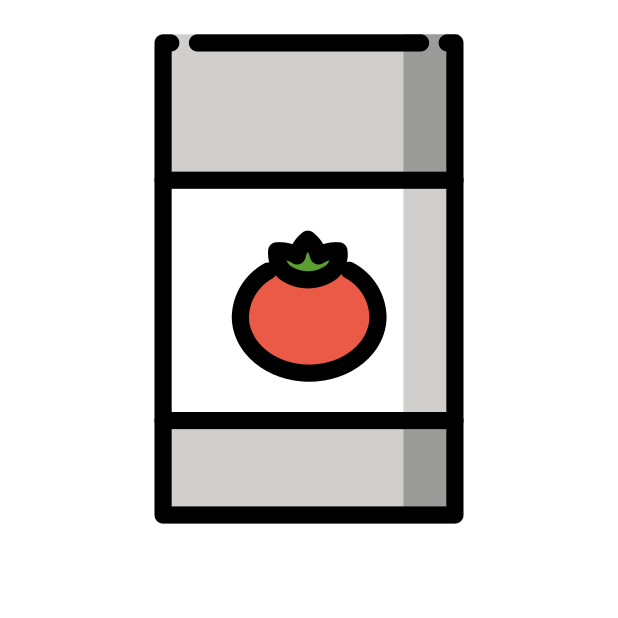
Emoji: 🥫
Name: canned food
Unicode: 0x1f96b